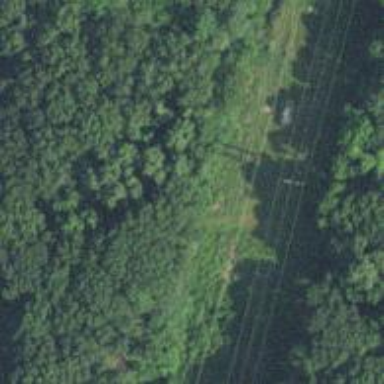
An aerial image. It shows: Power tower.